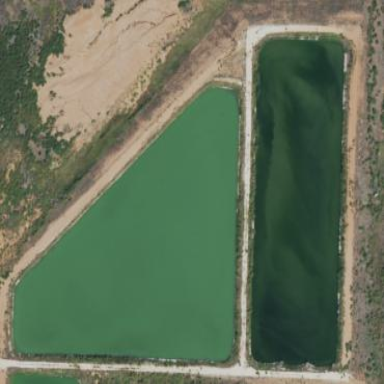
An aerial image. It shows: Settling basin containing water.